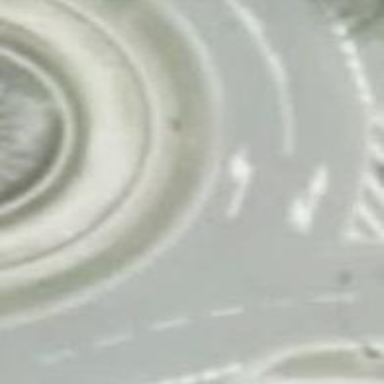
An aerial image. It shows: Roundabout on residential road with asphalt surface.